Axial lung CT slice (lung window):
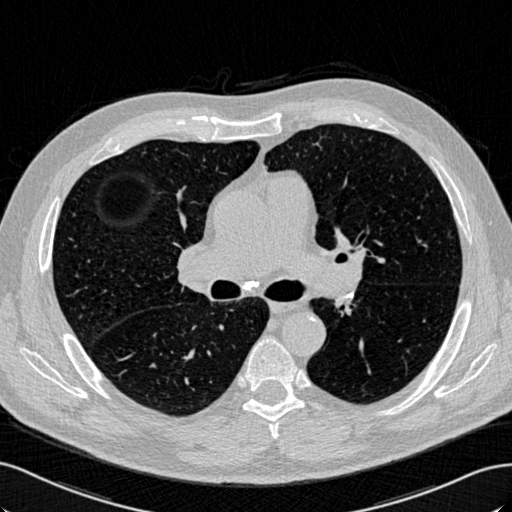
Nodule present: no